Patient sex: F
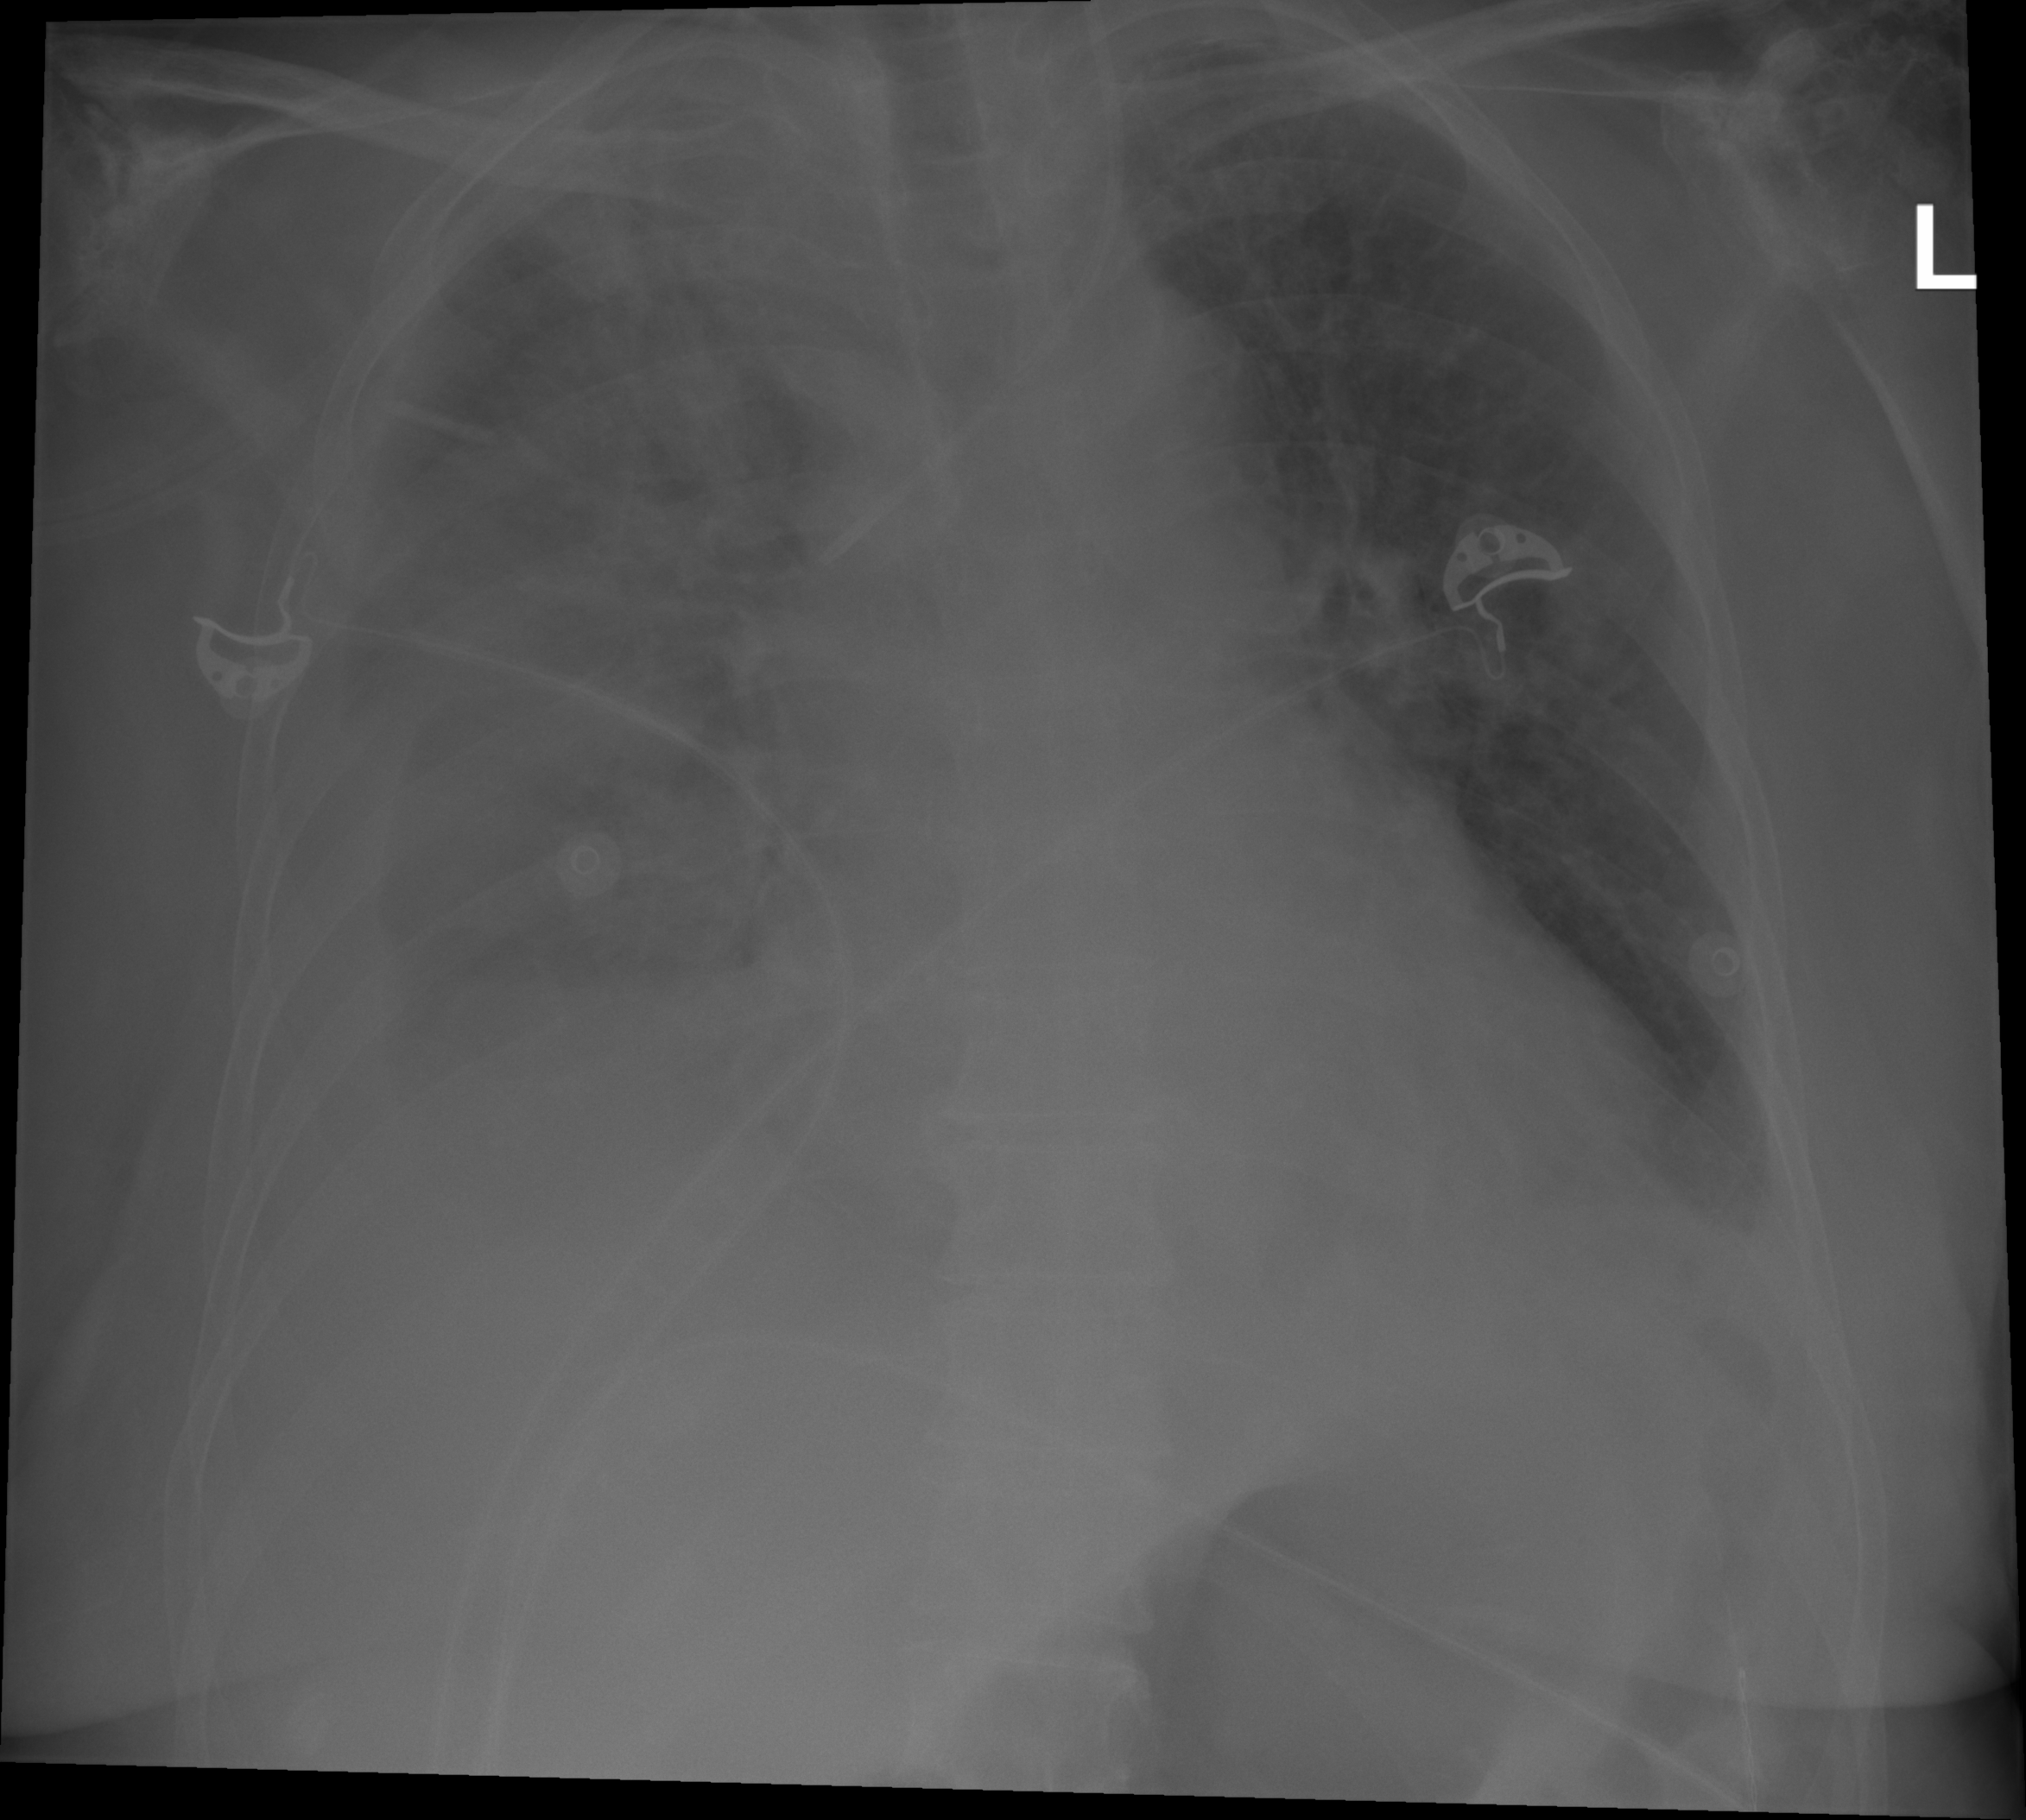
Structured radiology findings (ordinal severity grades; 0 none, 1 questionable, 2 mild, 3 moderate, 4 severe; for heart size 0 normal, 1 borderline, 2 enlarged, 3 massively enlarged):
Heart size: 2
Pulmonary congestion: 3
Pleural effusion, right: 3
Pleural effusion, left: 2
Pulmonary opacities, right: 3
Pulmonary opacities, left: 2
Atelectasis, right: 3
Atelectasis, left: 2